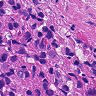
Metastatic tissue present: yes